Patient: sex M, age 58
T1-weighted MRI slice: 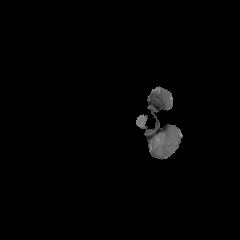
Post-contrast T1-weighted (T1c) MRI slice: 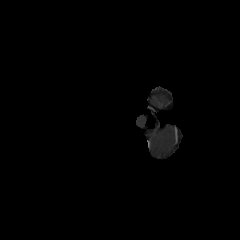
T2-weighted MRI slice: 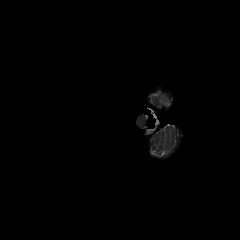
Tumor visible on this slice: no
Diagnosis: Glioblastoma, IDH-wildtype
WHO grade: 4